Question: I did a load test of my Rails application yesterday, running 8 dynos with 3 concurrent Unicorn processes on each. This is the New Relic output:

As you can see, my Rails stack itself has a pretty good response time (DB, Web, etc), but the queue time is super terrible.
What can I do about this? Is this inherent in Heroku performance, or does it just mean I need to add more dynos?
Any advice appreciated.
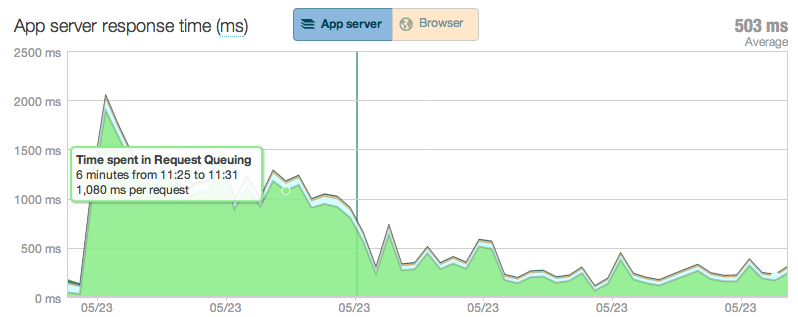
Answer: Basically, break the problem down into its parts and test each part. Simply throwing a bunch of requests at a cluster of unicorns isn't necessarily a good way to measure throughput. You have to consider many variables (side note: checkout <URL>
Also, you're leaving out critical information from your question for solving the mystery.
- - - -
You're the only person who can answer these questions.
Queuing time, if I understand Heroku's setup correctly, is essentially the time new requests sit waiting for an available unicorn (or to be more accurate with unicorn, how long requests sit before they are grabbed by unicorn). If you're load testing and feeding the system more than it can handle then, while your app itself my serve requests that it's ready to handle very quickly, there will still be a backlog of requests waiting for an available unicorn to process it.
Depending on your original setup, try the following variables in your test:
- - - -
Also, find out if the test results chart you're showing above is <URL>, or some other measurement.
Only after you've broken the problem down into its component parts will you know with any predictability whether or not adding more unicorns will help. Looking at this basic chart and asking, "Should I just add more unicorns?" is like having a slow computer and asking, "Should I just add more RAM to my machine?". While it may help you're skipping the steps of actually understanding why something is slow, and adding more of something, while it may help, won't give you any deeper understanding of why it's slower. Because of this (and especially on heroku), you might wind up overpaying for more dynos when you don't need them, if only you could get to the root of the longer than expected queuing times you'll be in much better shape.
This approach, of course, isn't unique to heroku. Trying experiments, tweaking variables, and recording the outcome measurements will allow you to pick apart what's going on inside those performance numbers. Understanding the "why" will enable you to take specific, educated steps that should have mostly predictable effects on overall performance.
After all of that you may find that yes, the best way to improve the performance is to add more unicorns, but at least to do so, as well as a really solid guess as to to add.